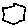
Label: hexagon